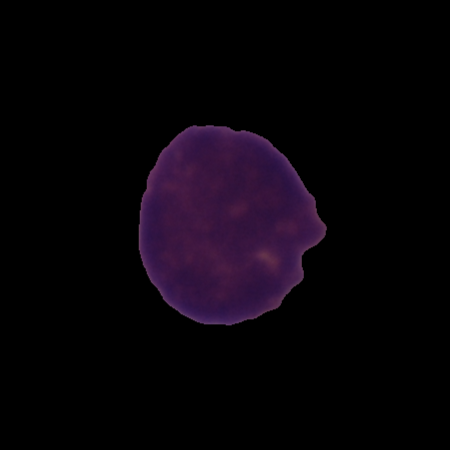
Label: cancer